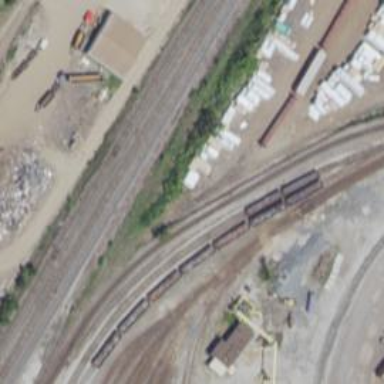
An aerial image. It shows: Railway spur service.